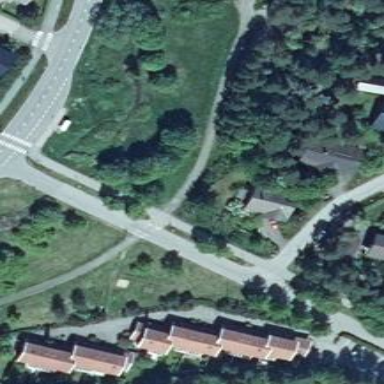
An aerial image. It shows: Uncontrolled crossing on the road.